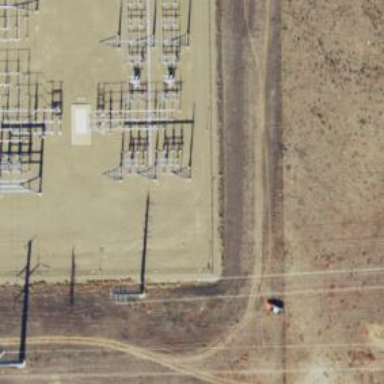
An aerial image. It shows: Switch for power supply.